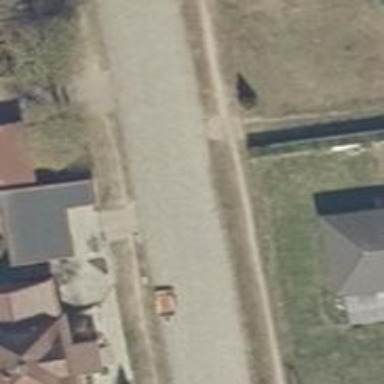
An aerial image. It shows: Driveway leading to service road.